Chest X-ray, PA view. Patient: 23 years old, sex M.
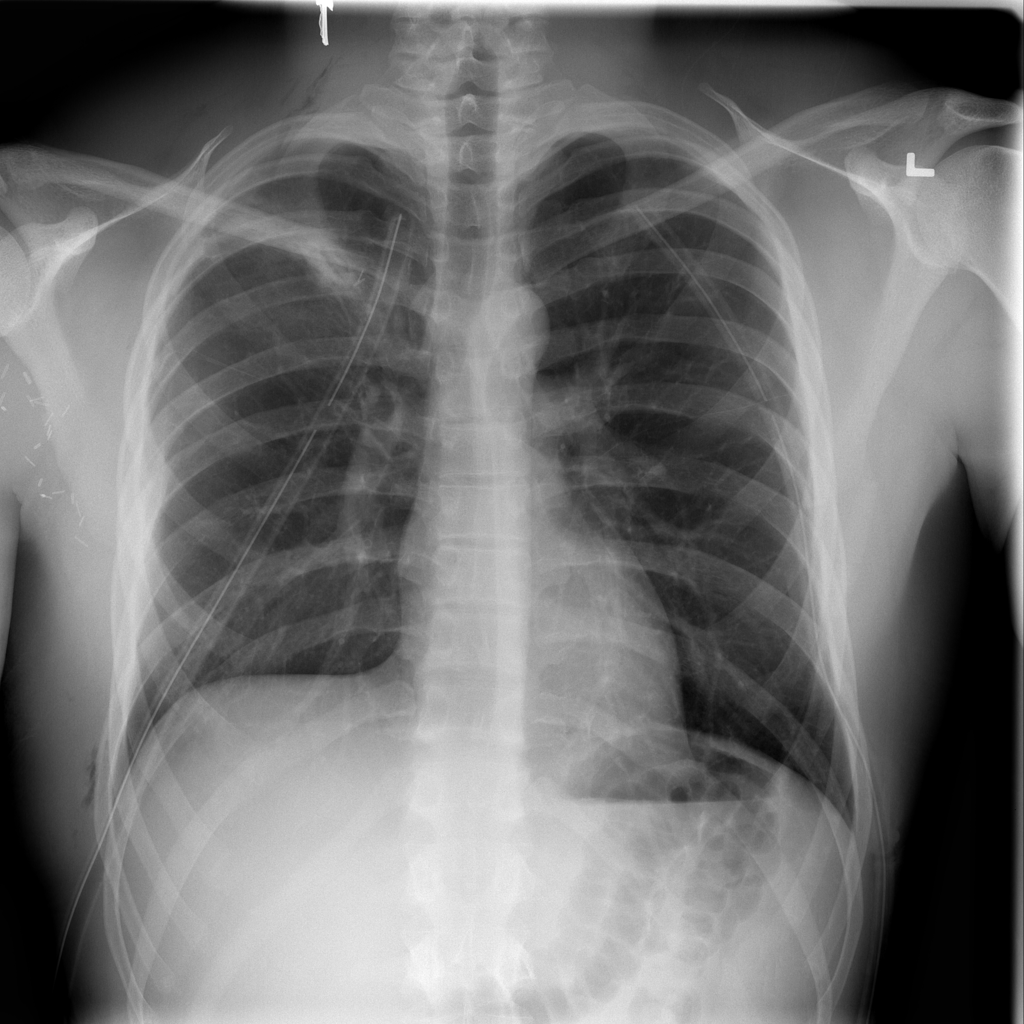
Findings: No Finding